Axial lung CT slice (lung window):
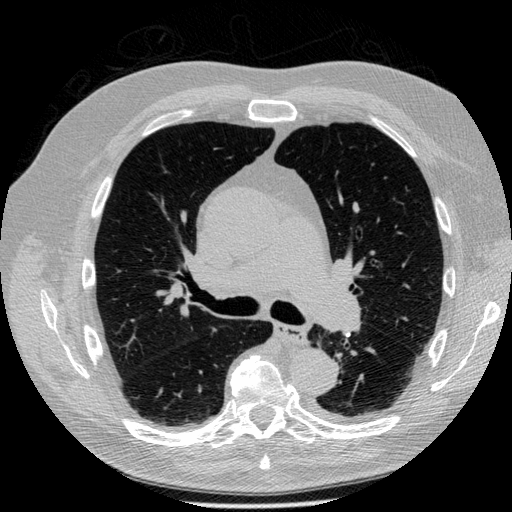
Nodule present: no